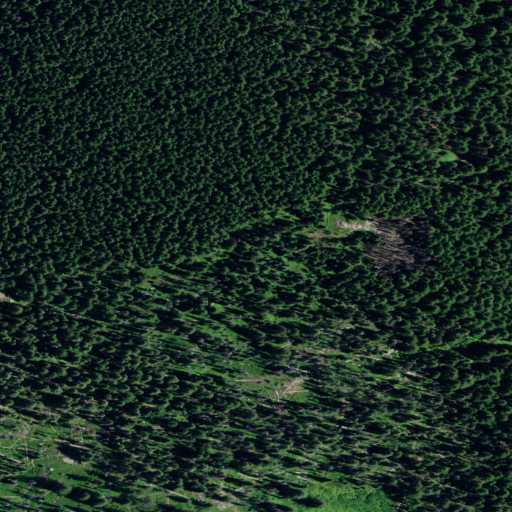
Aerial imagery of mountain in Idaho named Sheep Mountain containing evergreen forest and shrub